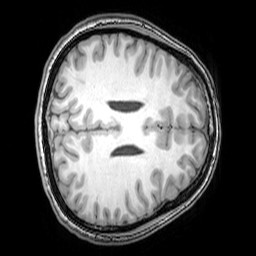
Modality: T1w
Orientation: axial
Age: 25
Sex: male
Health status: healthy
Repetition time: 0.081 s
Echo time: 0.037 s